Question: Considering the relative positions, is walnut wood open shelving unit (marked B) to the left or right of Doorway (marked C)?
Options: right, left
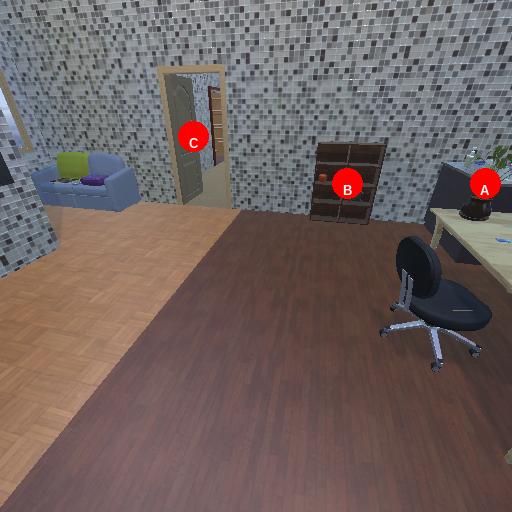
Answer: right